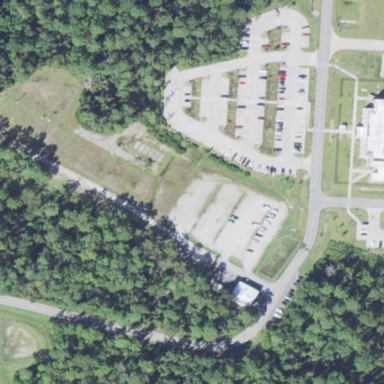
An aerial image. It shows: Parking area with surface.